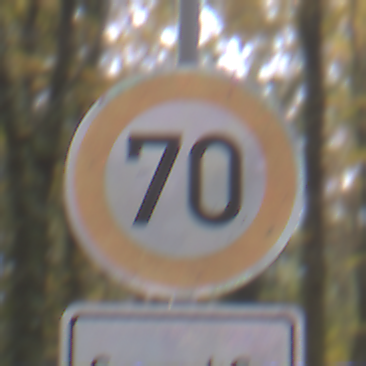
Verkehrszeichen: Geschwindigkeit70
Zusatzzeichen unten: ZeitangabenMitBeschraenkungAufWochentage8
Umgebung: Outdoor, Nature
Tageszeit: MorningAfternoon
Wetter: Overcast
Licht: Natural
Jahreszeit: Autumn
Kontrast: LowContrast